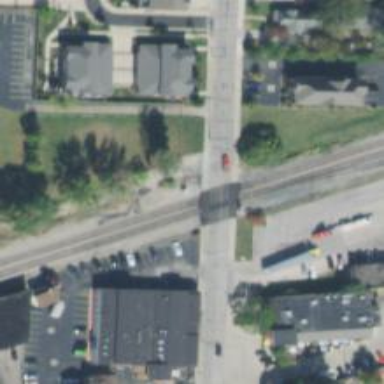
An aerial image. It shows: Level crossing with lights at railway intersection.